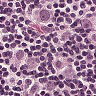
Metastatic tissue present: yes